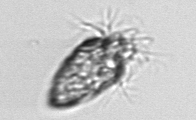
Label: Strombidium_tintinnodes